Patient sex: M
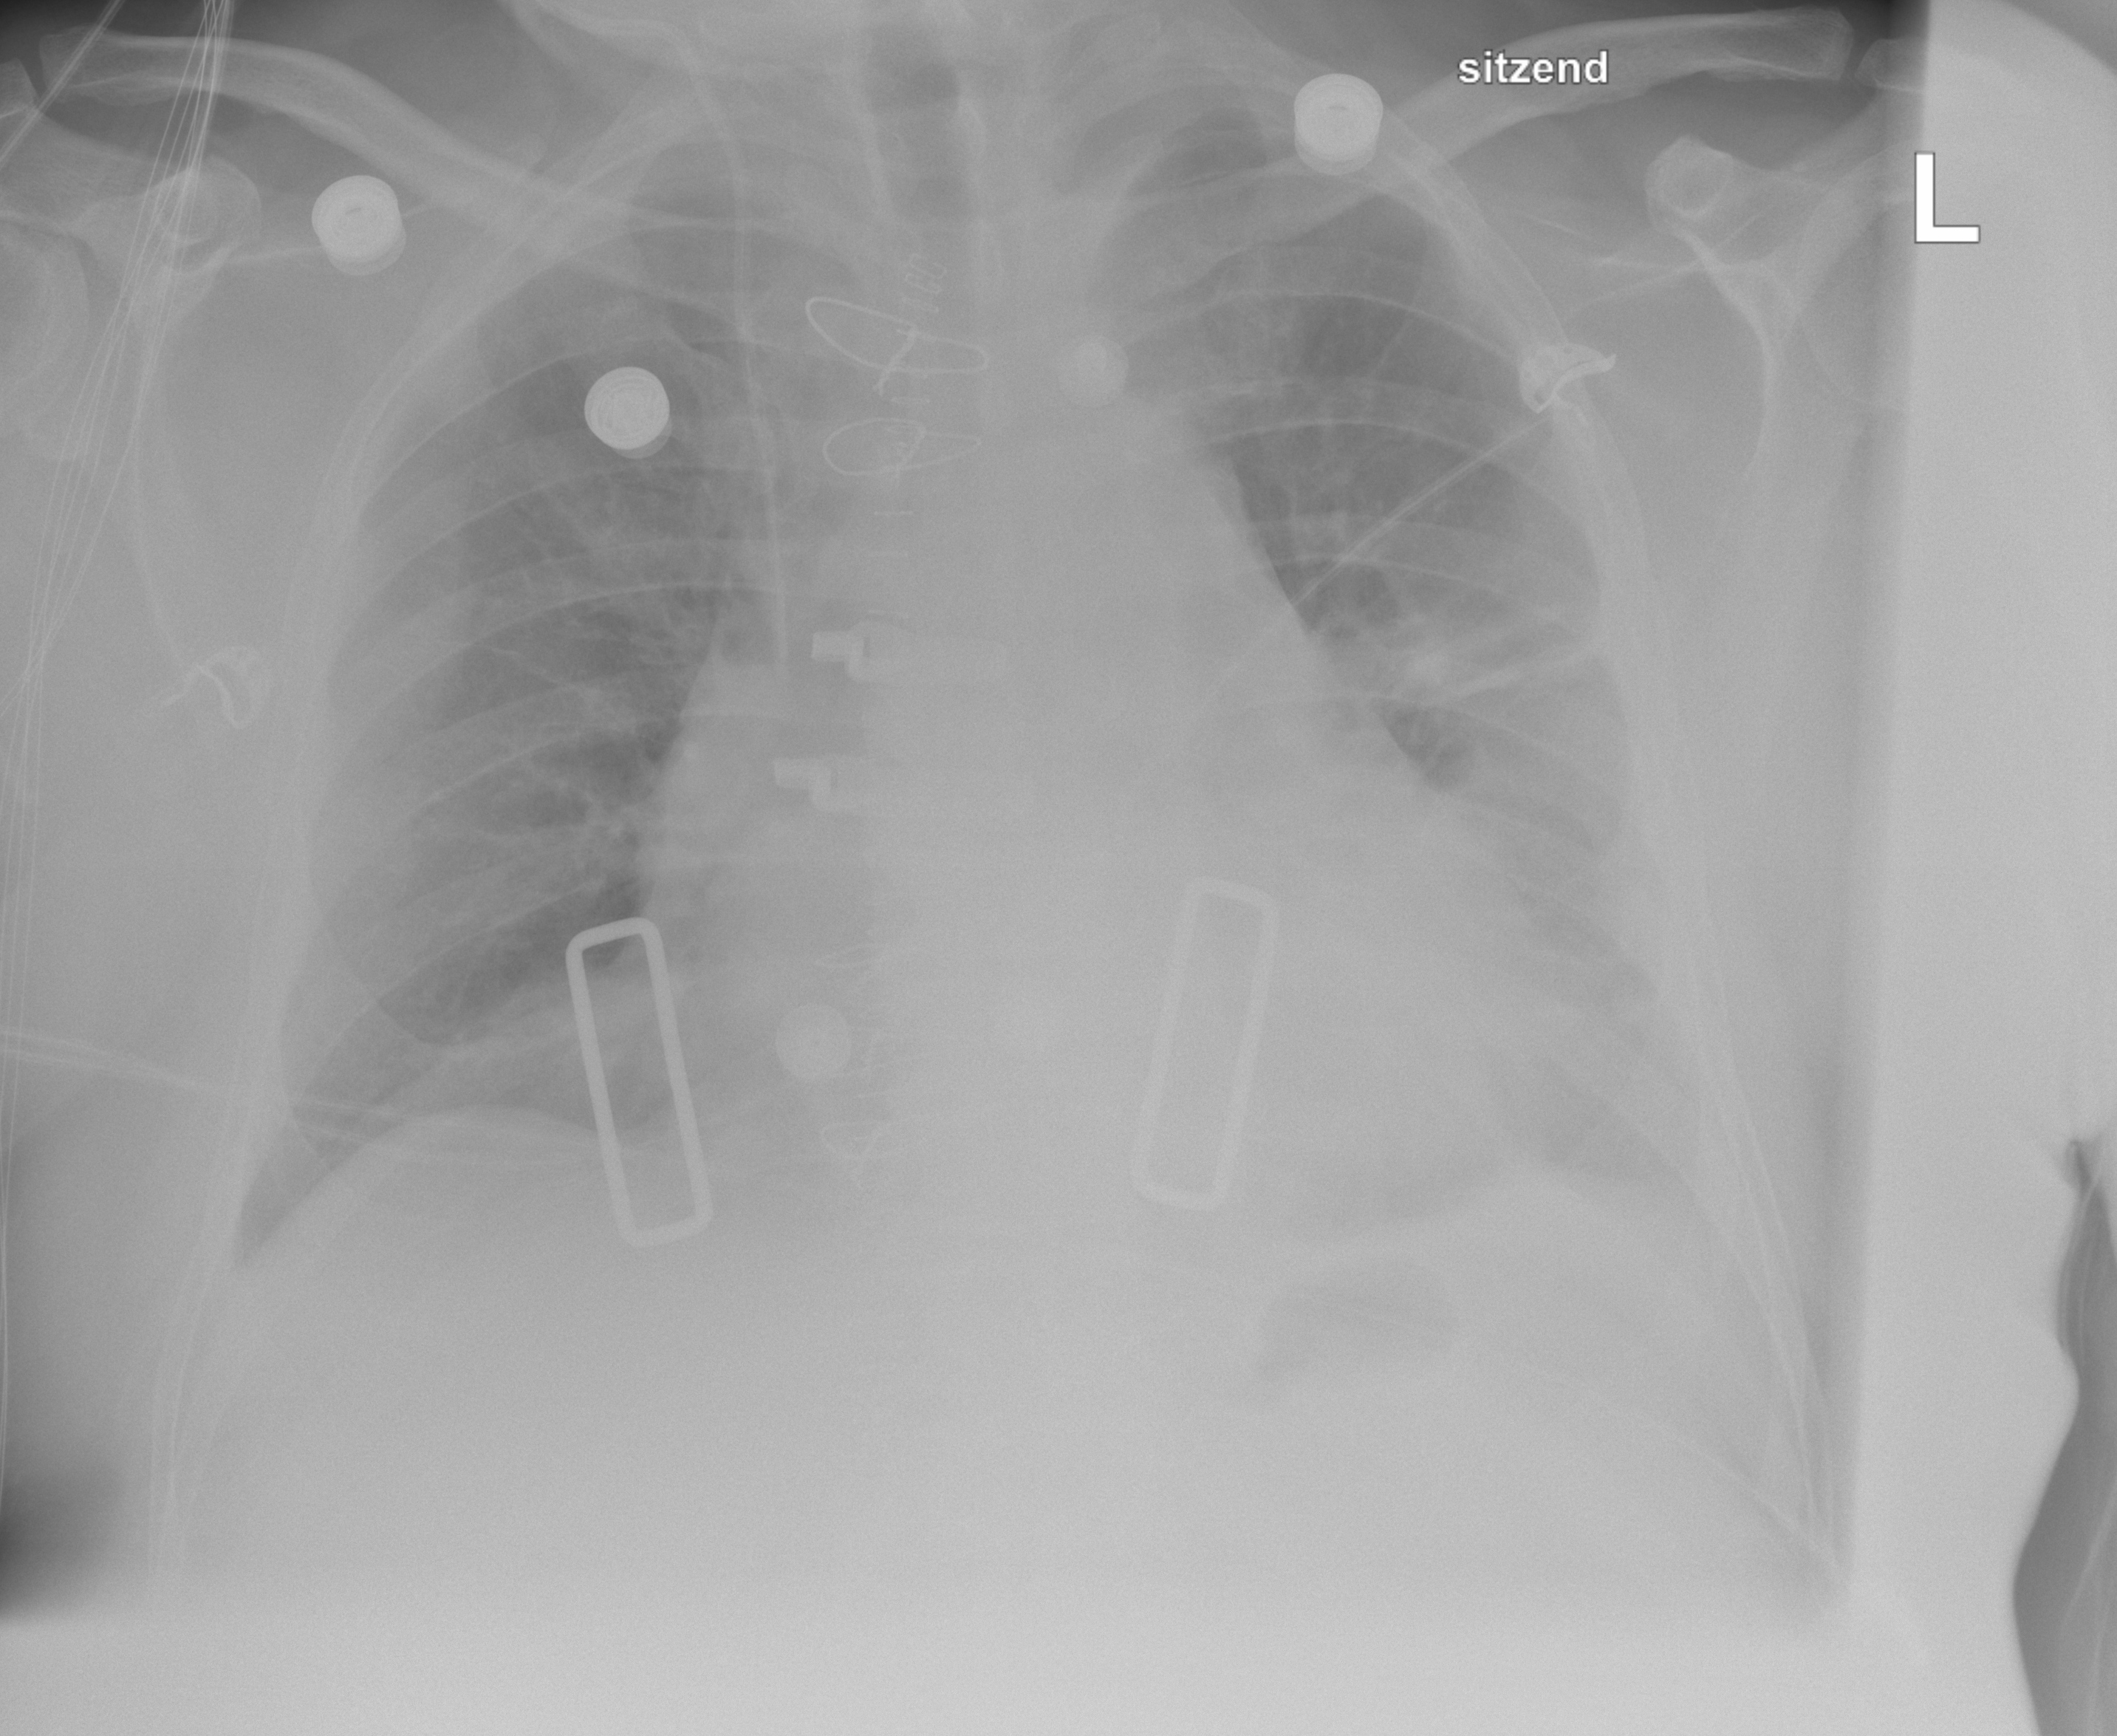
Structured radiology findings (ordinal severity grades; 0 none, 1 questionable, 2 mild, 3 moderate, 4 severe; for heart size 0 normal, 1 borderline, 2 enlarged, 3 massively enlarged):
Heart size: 2
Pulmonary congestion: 2
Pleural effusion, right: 0
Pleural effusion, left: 2
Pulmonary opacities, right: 0
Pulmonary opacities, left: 0
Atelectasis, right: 2
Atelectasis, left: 2